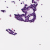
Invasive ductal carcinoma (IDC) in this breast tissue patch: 0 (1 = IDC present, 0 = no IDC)